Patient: sex M, age 31
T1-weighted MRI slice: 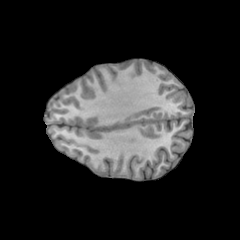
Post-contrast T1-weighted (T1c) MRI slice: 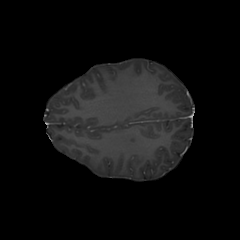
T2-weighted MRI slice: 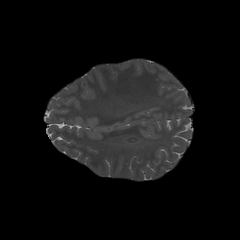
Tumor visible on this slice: no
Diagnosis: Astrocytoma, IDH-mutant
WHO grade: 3